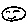
Label: smiley face